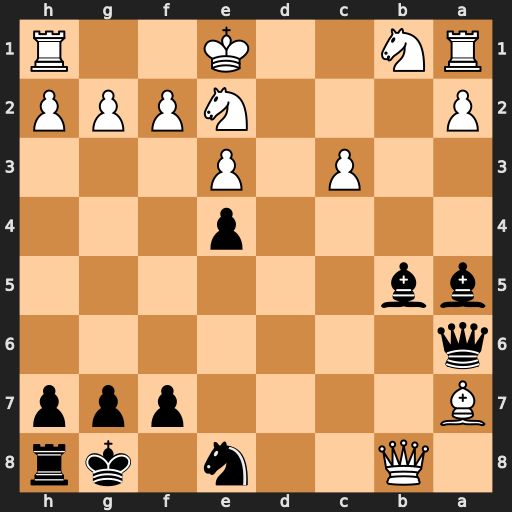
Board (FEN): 1Q2n1kr/B4ppp/q7/bb6/4p3/2P1P3/P3NPPP/RN2K2R
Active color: b
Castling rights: KQ
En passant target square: -
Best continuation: Bc7 Qa8 Bc6 Qxc6 Qxc6